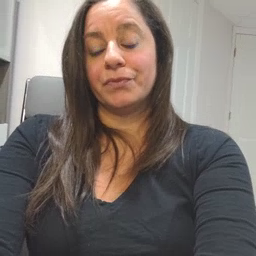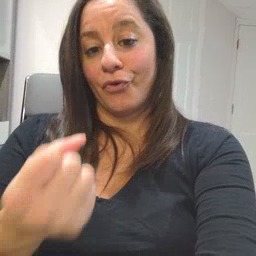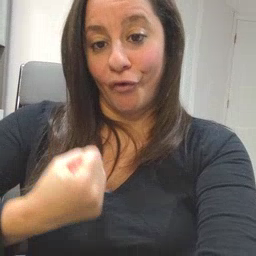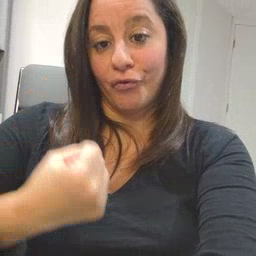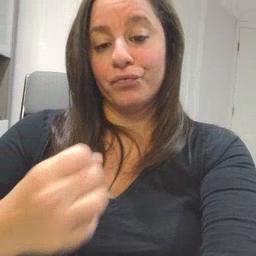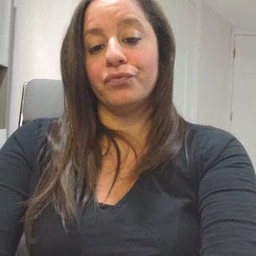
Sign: car